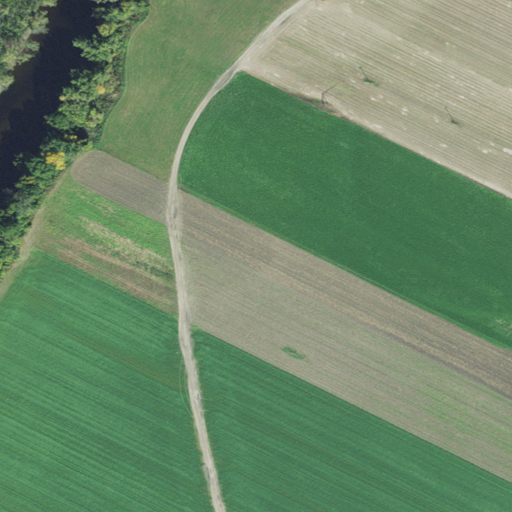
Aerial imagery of plain(s) in Massachusetts named North Meadows containing cultivated crops, low intensity development, pasture, woody wetlands, open water, open development, high intensity development, and medium intensity development